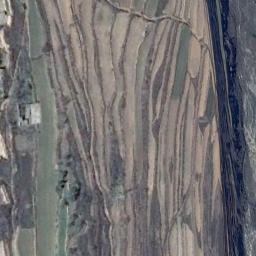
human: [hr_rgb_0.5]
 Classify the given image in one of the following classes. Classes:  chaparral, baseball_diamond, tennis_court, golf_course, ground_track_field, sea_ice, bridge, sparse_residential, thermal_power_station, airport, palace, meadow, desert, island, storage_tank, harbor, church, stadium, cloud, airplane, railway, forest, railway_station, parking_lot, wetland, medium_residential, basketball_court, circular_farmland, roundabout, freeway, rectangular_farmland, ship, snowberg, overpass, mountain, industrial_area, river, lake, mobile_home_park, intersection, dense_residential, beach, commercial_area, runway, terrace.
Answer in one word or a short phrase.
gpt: terrace